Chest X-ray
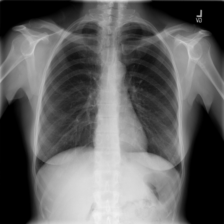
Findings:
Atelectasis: negative
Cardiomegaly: negative
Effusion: negative
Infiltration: negative
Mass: negative
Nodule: negative
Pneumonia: negative
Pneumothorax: negative
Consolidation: negative
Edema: negative
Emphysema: negative
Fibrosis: negative
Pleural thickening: negative
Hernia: negative